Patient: sex F, age 73
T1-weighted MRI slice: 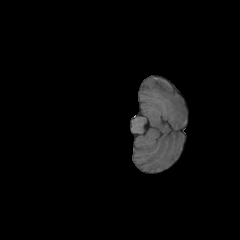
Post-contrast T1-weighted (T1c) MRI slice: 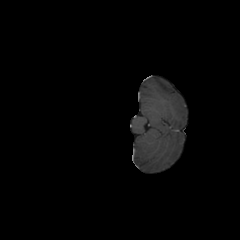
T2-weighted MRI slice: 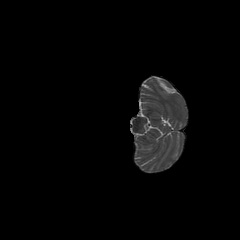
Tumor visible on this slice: no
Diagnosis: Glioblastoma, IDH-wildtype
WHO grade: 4